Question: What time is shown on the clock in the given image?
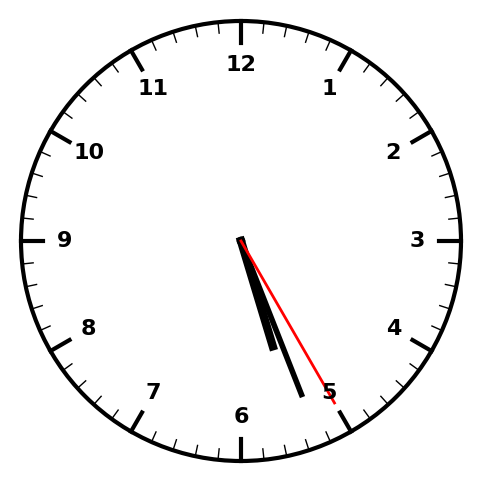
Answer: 05:26:25